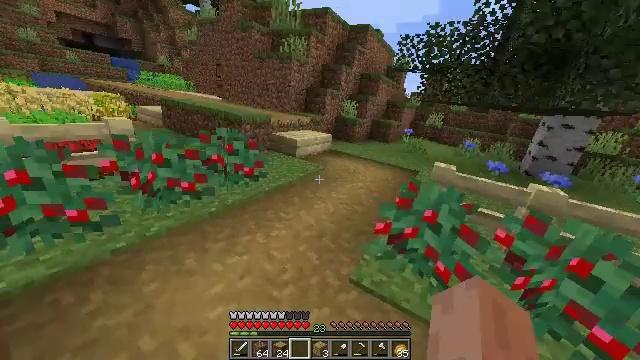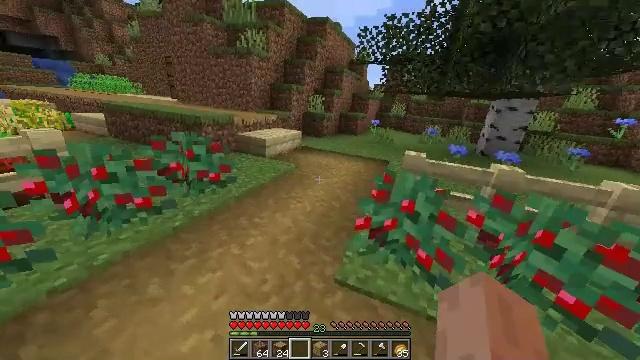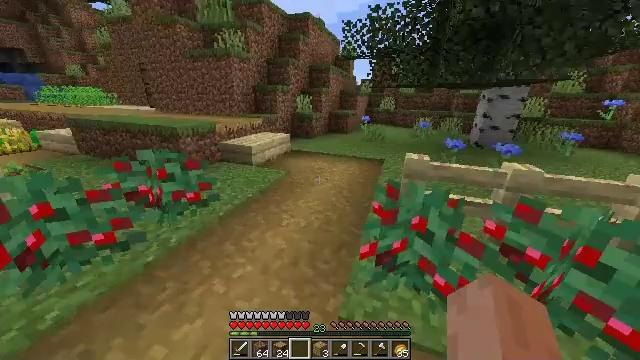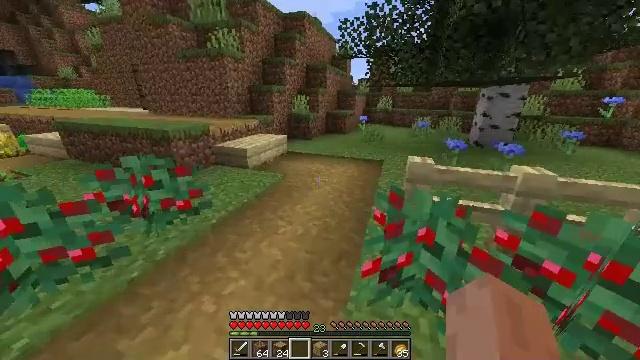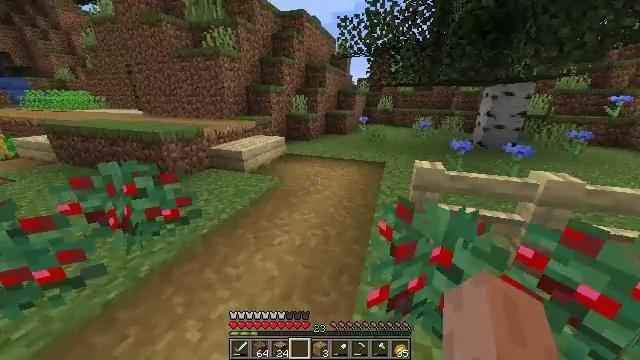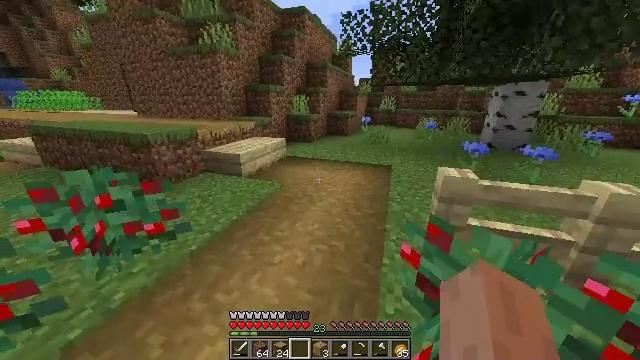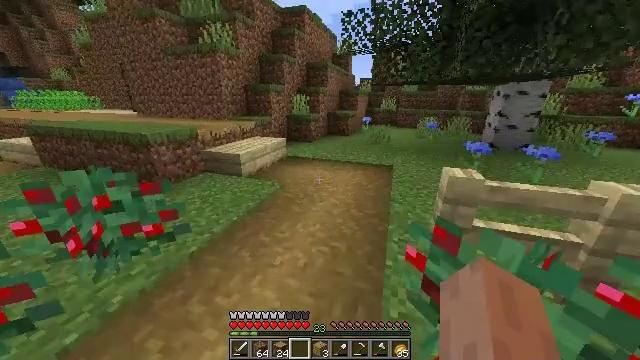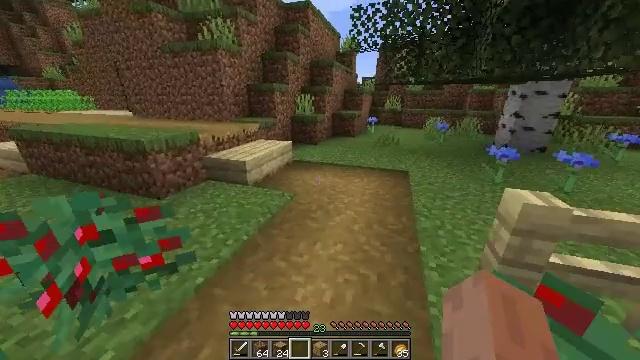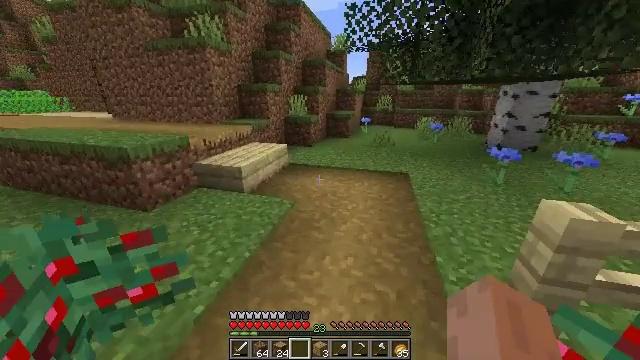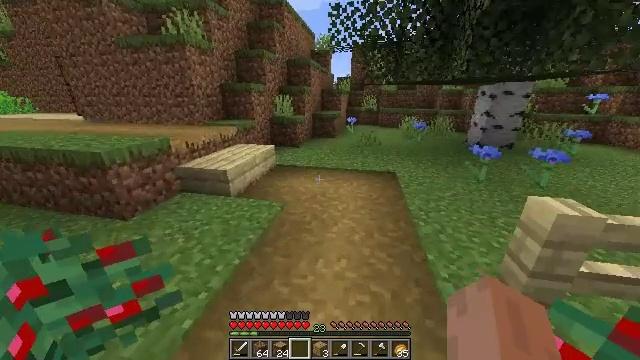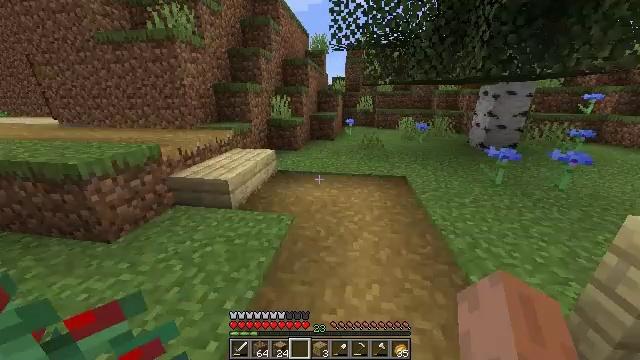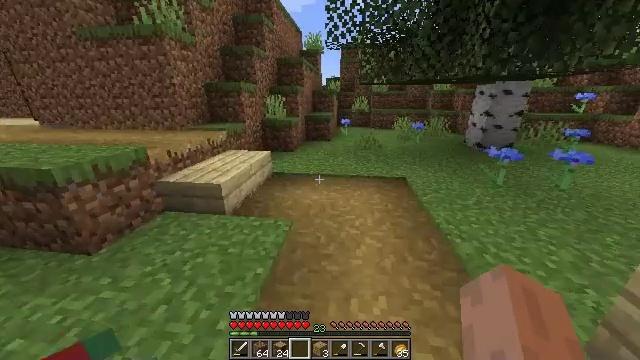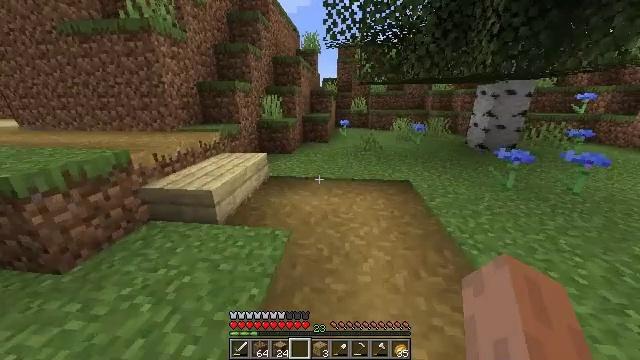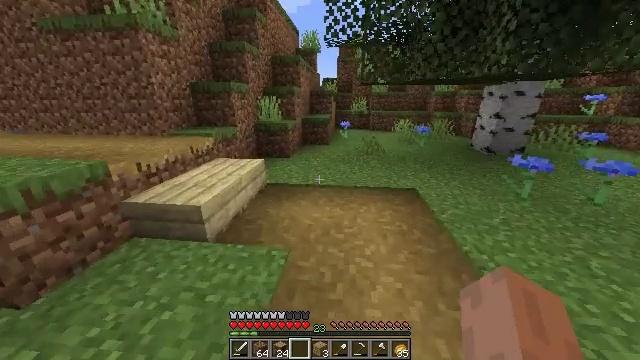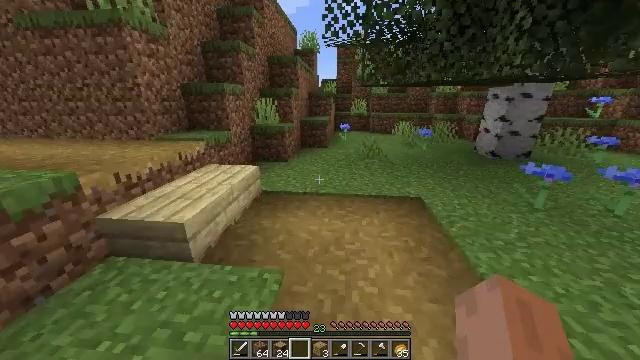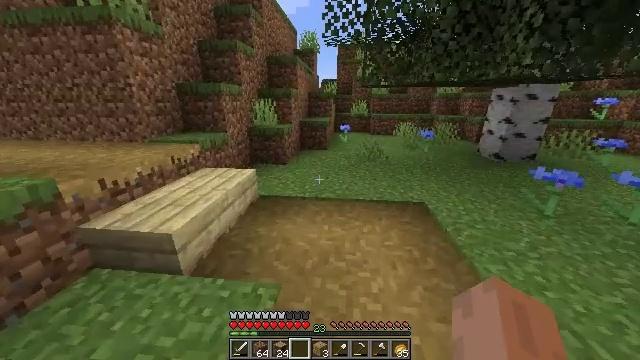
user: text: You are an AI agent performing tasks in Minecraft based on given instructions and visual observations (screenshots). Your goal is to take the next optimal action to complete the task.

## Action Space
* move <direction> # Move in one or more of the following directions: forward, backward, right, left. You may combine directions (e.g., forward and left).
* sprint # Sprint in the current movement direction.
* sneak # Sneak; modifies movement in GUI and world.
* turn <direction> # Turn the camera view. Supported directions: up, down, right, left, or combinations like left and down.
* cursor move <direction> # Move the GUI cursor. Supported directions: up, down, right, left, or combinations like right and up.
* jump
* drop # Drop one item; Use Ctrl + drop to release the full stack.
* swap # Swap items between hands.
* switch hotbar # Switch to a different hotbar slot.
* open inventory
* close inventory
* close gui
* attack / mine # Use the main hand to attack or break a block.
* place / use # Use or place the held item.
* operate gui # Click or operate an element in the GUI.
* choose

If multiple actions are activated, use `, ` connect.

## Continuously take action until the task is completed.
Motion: motion action
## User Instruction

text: Hunt a cod.
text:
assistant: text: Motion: move forward, turn right
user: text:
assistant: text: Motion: move forward, turn right
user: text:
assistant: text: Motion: move forward
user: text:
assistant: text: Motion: move forward
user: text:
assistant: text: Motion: move forward and move left
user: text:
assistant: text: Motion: move forward and move left
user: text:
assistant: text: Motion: move forward and move left
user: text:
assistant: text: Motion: move forward and move left, turn right
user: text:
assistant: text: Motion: move forward and move left, turn right
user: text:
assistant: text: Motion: move forward, turn right
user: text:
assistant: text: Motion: move forward, turn right
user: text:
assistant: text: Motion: move forward
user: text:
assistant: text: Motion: move forward
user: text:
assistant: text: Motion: move forward
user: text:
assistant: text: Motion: move forward
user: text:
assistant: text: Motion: move forward
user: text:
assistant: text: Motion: move forward
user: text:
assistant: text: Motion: move forward
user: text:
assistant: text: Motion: move forward
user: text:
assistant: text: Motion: move forward
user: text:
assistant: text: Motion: move forward
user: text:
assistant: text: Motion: move forward
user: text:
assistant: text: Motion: move forward
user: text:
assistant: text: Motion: move forward
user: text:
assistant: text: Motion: move forward
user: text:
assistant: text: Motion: move forward
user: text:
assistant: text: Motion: move forward, turn left and up
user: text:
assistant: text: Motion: move forward, turn left and up
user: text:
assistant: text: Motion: move forward
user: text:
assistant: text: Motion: move forward